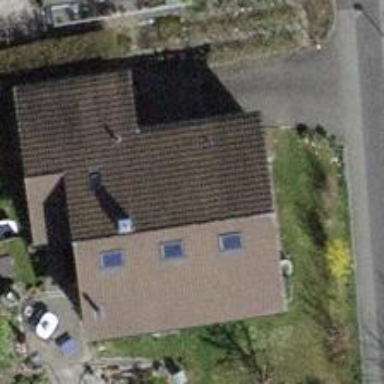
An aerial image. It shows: Building with tile roof.